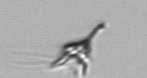
Label: Pyramimonas_longicauda